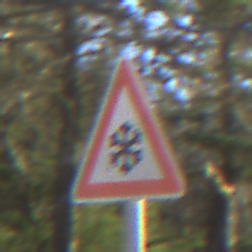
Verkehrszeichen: SchneeOderEisglaette
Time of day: MorningAfternoon
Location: Outdoor (Nature)
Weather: Clear
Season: Winter
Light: Natural